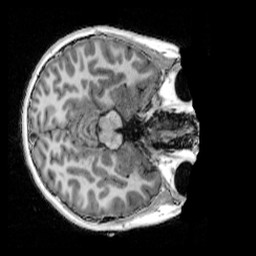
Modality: UNIT1_denoised
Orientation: axial
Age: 10
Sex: female
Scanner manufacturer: siemens
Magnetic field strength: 3 T
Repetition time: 4 s
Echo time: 0.00303 s